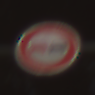
Verkehrszeichen: Ueberholverbot
Umgebung: Outdoor, Nature
Tageszeit: MorningAfternoon
Wetter: Clear
Licht: Natural
Jahreszeit: NotSpecified
Kontrast: HighContrast